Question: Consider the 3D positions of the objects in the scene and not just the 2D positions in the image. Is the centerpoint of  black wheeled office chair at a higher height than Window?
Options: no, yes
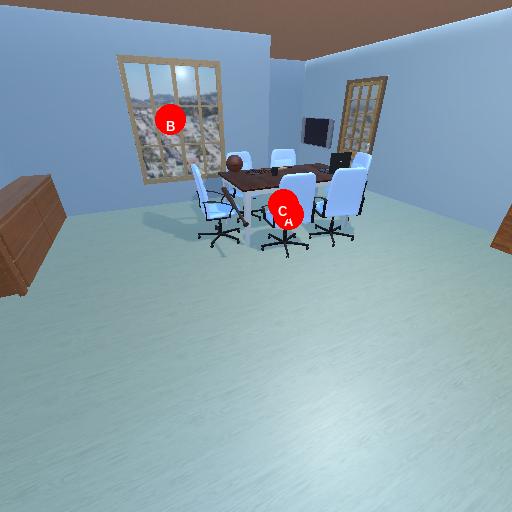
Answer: no